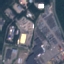
Land use / land cover class: Industrial